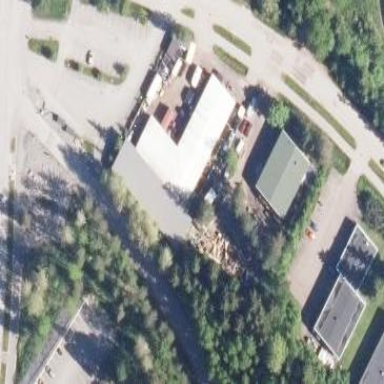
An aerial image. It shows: Industrial building.